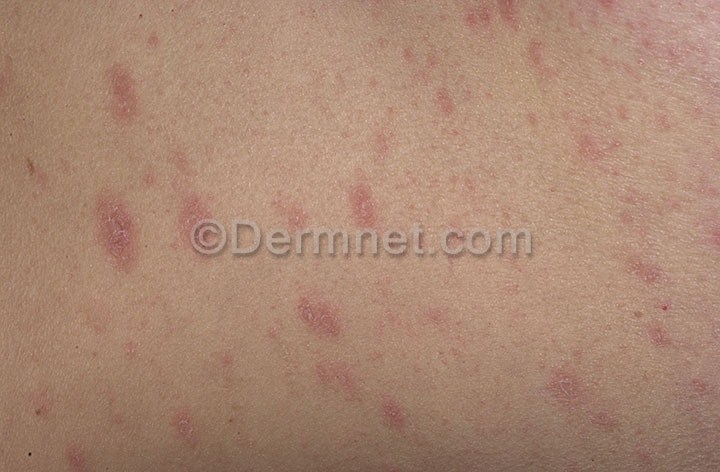
Disease: Psoriasis pictures Lichen Planus and related diseases